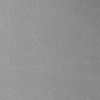
Atmospheric dust classification: not_dusty